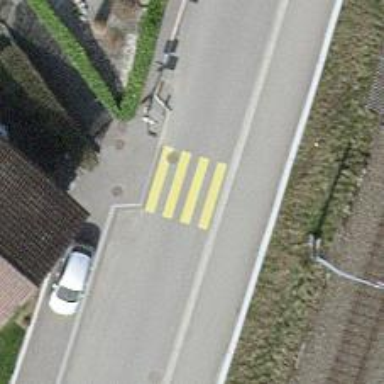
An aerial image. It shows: Marked road crossing with visible markings.